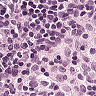
Metastatic tissue present: no